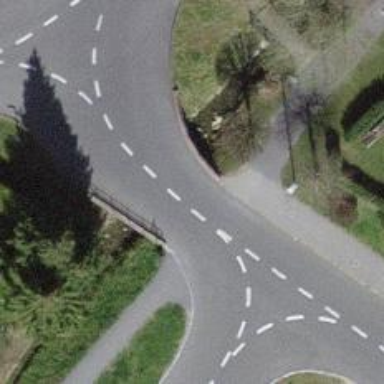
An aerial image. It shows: Unmarked road crossing.